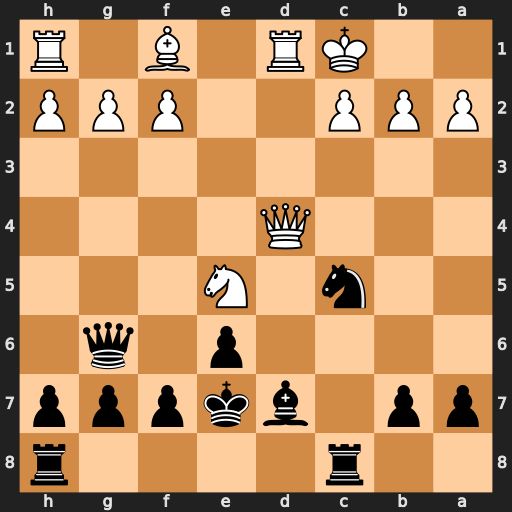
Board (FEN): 2r4r/pp1bkppp/4p1q1/2n1N3/3Q4/8/PPP2PPP/2KR1B1R
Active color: b
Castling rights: -
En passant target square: -
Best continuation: Nb3+ Kb1 Qxc2#